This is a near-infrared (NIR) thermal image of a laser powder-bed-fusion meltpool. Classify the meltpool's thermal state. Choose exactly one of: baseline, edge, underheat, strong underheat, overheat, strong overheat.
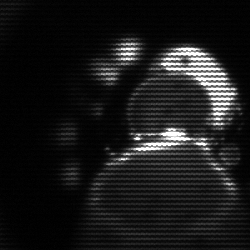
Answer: baseline